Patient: sex M, age 54
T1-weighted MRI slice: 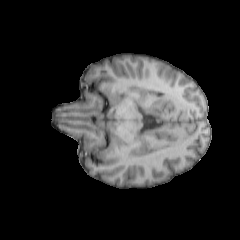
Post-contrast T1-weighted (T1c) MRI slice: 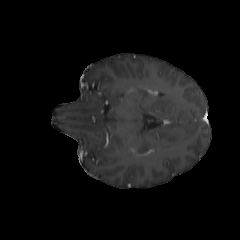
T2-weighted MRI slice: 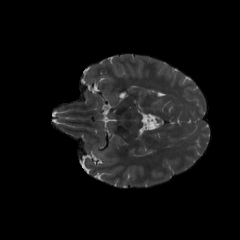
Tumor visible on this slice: yes
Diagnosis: Astrocytoma, IDH-wildtype
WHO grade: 3